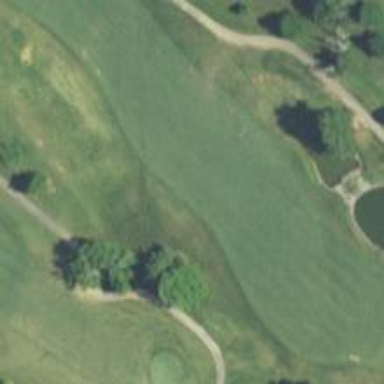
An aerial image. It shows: Golf hole.